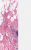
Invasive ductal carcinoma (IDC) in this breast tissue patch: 0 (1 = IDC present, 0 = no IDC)